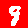
Digit: 9